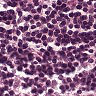
Metastatic tissue present: no